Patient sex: M
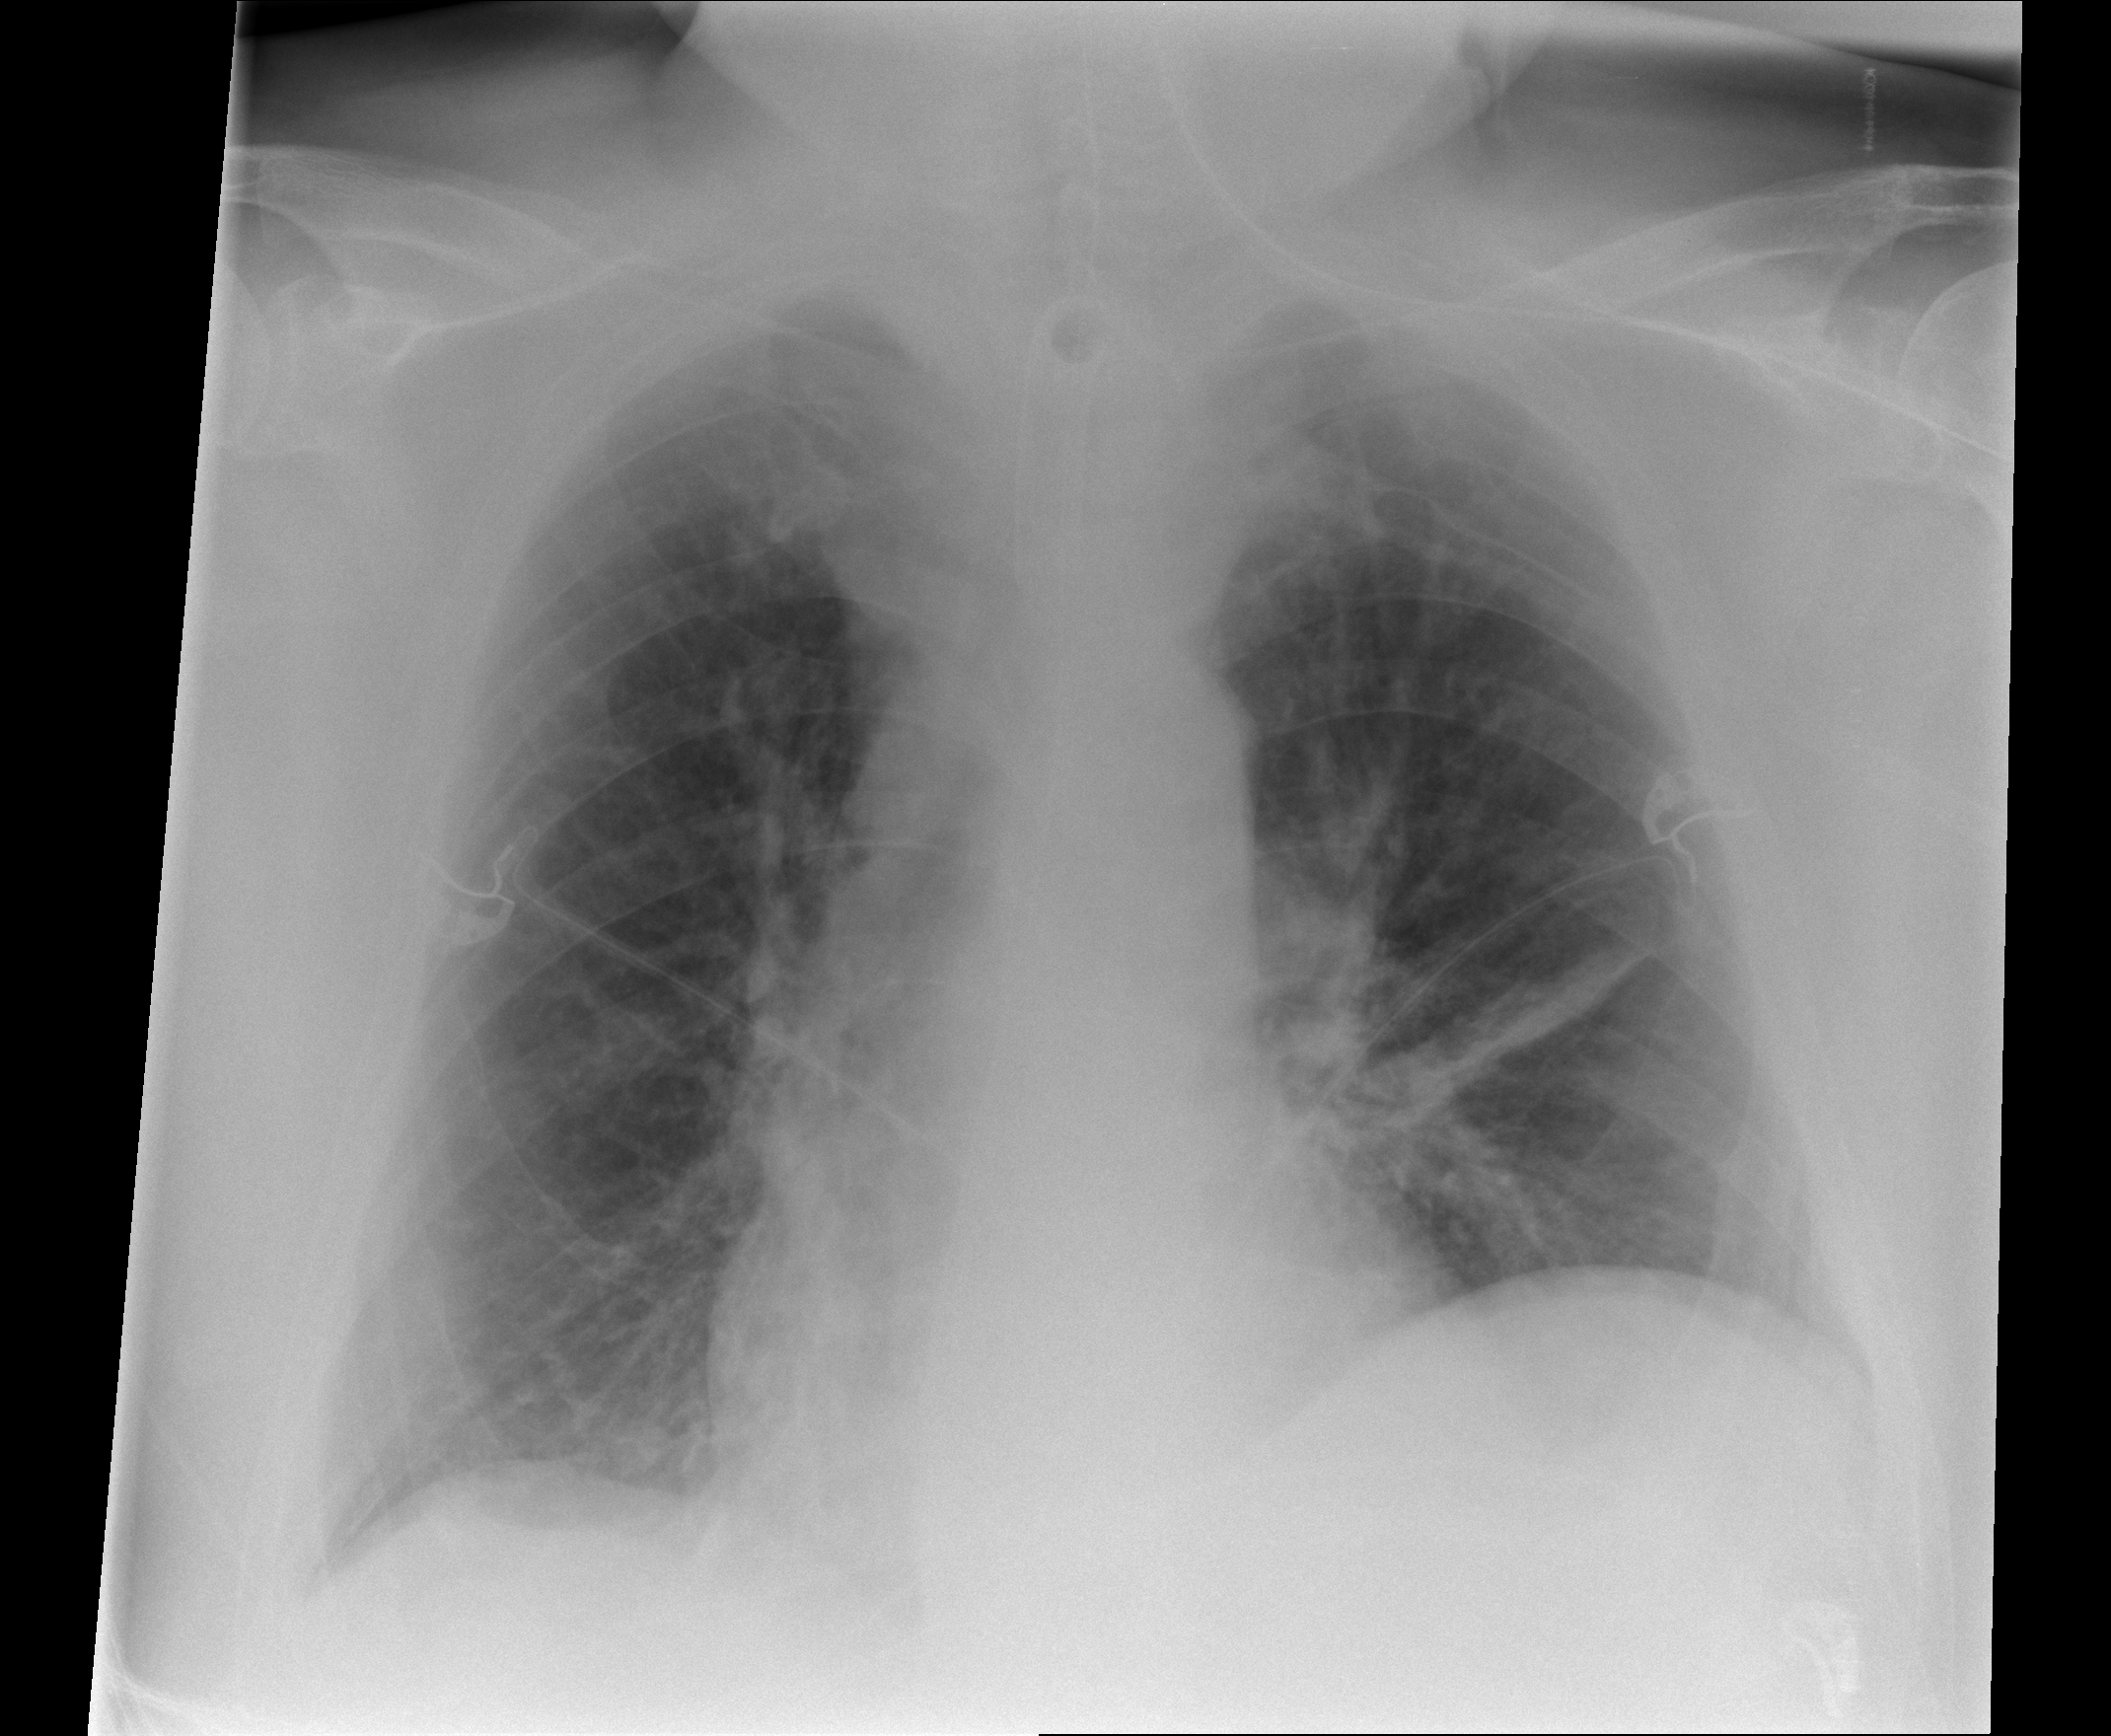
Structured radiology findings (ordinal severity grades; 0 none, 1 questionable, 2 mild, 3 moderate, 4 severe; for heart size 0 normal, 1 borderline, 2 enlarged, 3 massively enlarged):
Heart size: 0
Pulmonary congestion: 2
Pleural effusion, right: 2
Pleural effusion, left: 1
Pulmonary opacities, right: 0
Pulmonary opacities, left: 2
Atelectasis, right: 2
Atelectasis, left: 2